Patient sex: M
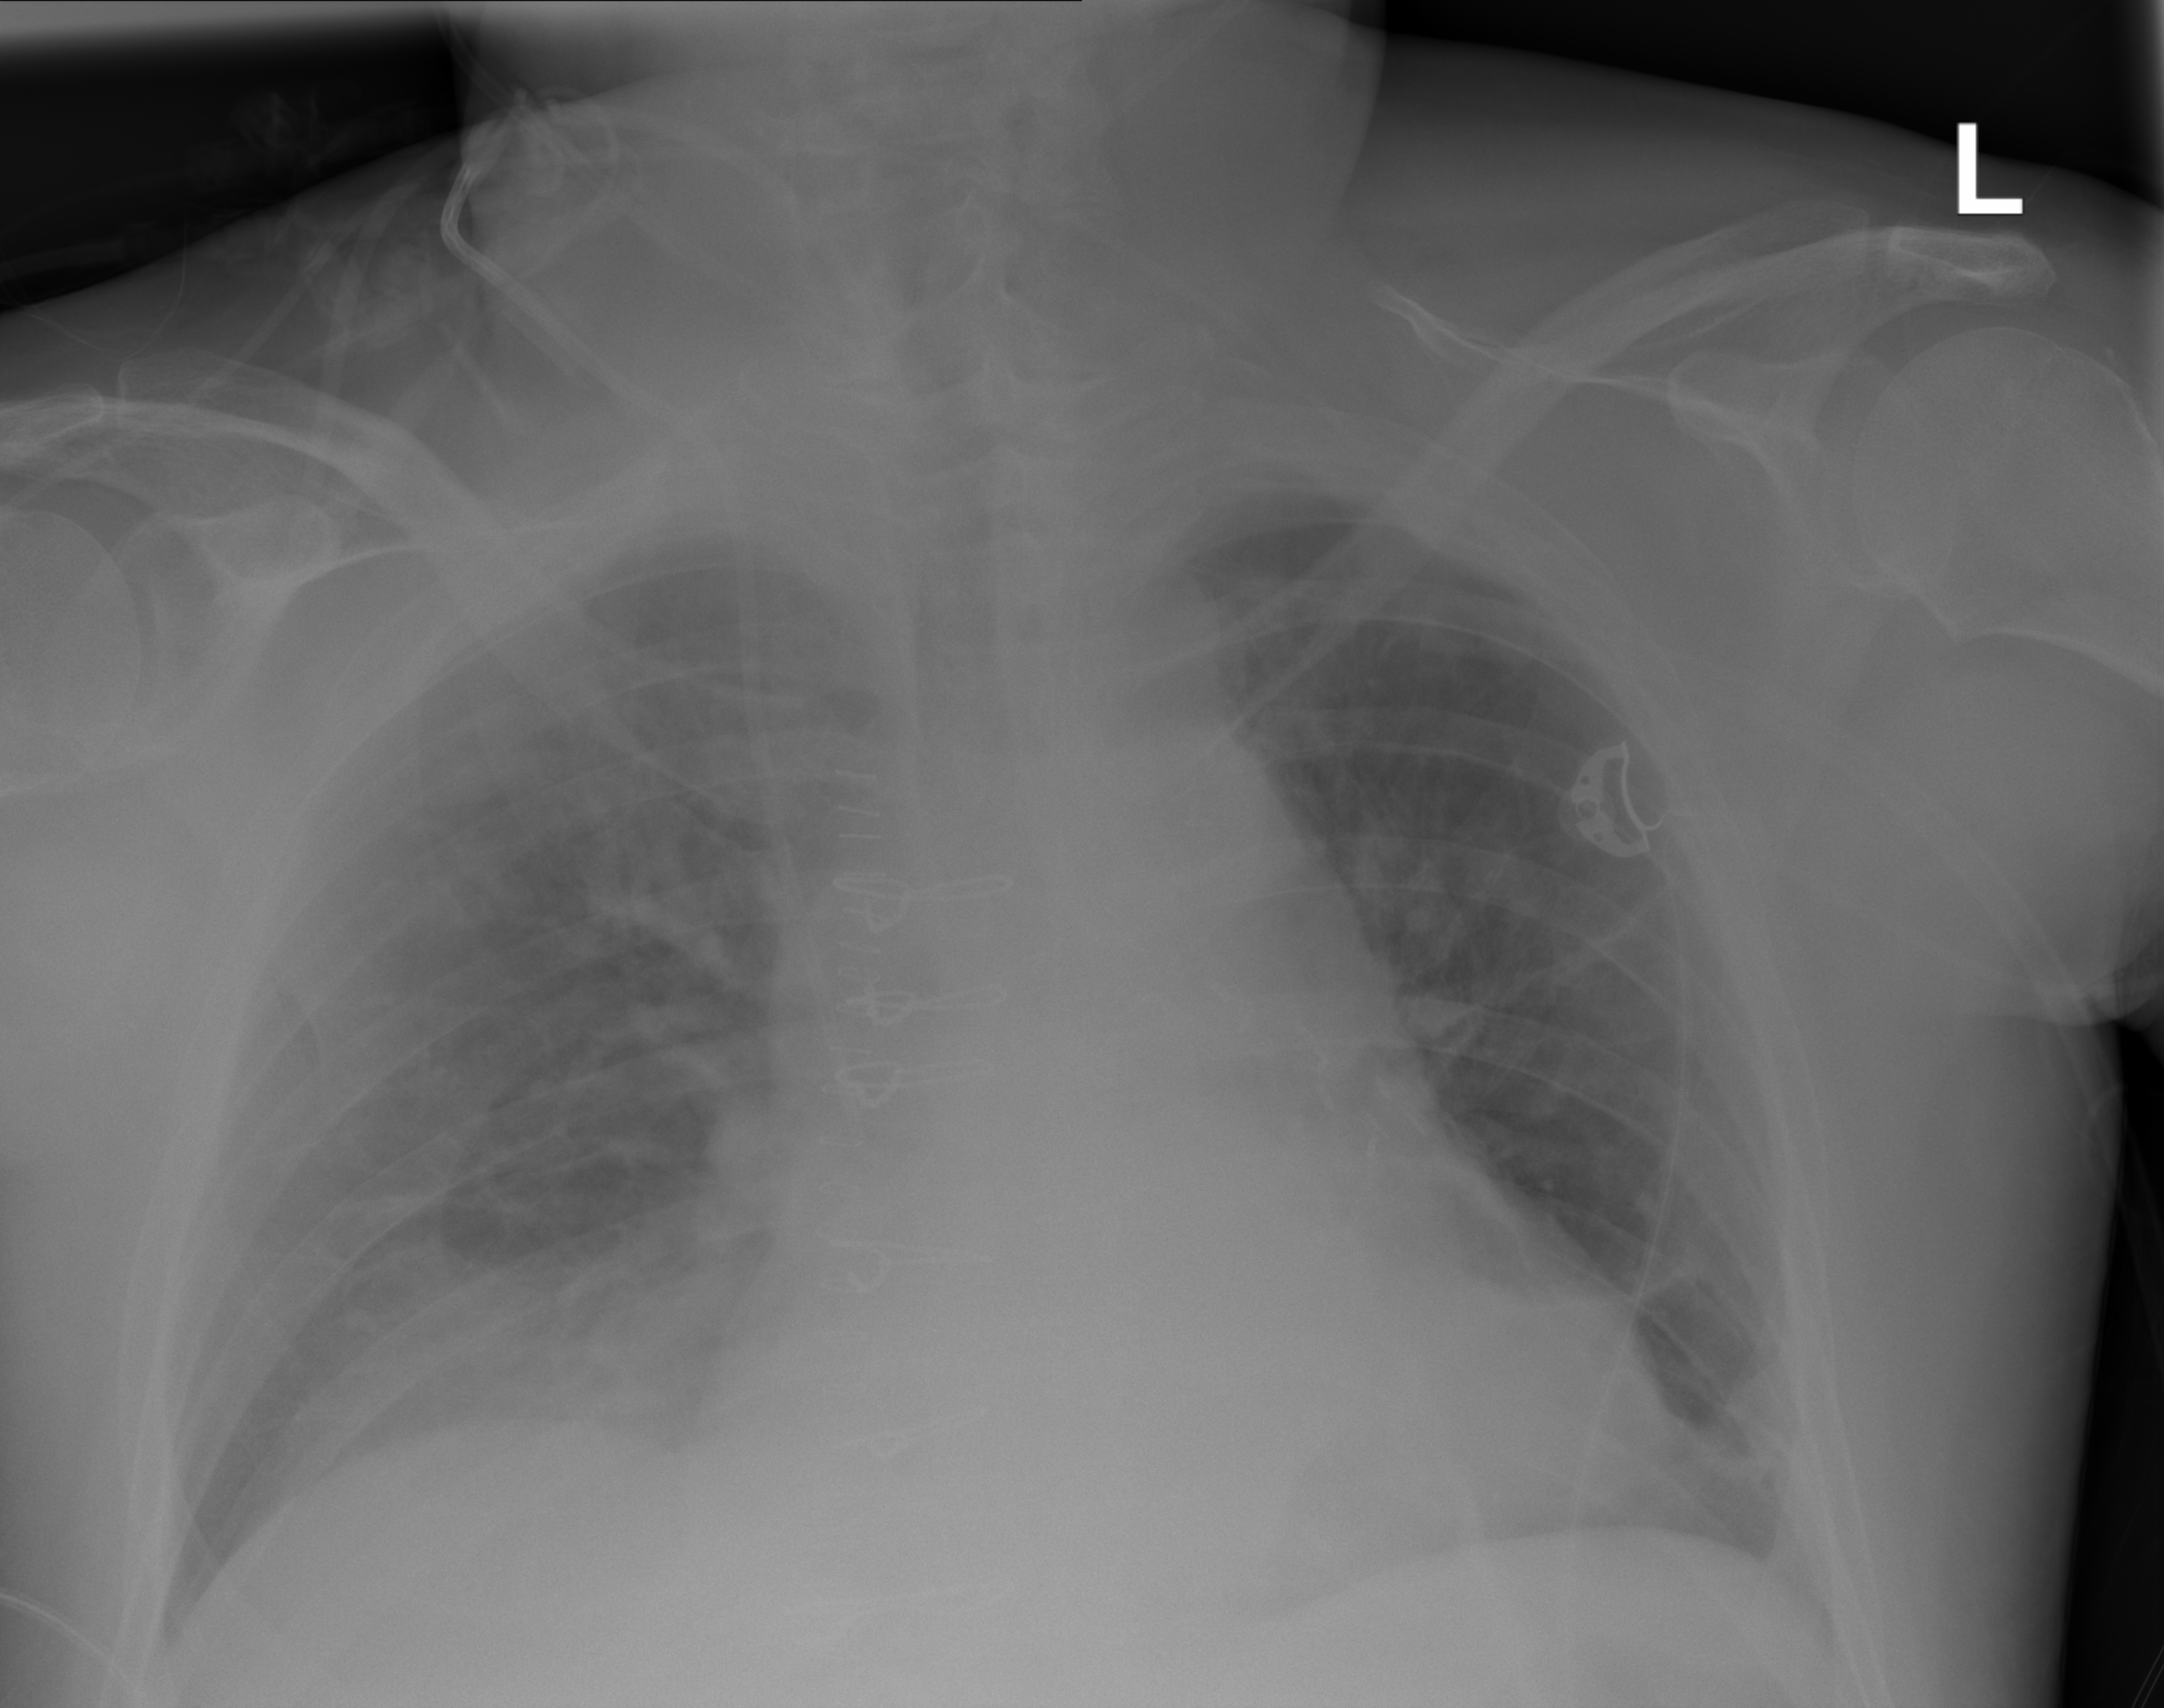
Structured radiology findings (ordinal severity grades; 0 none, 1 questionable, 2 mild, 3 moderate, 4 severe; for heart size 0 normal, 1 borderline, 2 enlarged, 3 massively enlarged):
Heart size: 1
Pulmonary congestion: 0
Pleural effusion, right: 0
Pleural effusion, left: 0
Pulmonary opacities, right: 0
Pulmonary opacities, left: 0
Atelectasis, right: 2
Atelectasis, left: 2